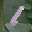
Label: 1